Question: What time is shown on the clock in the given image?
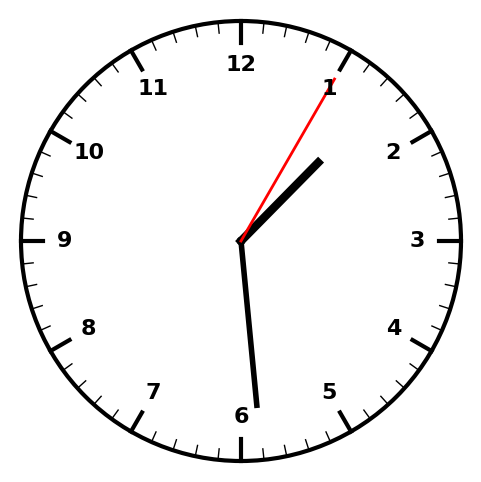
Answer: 01:29:05